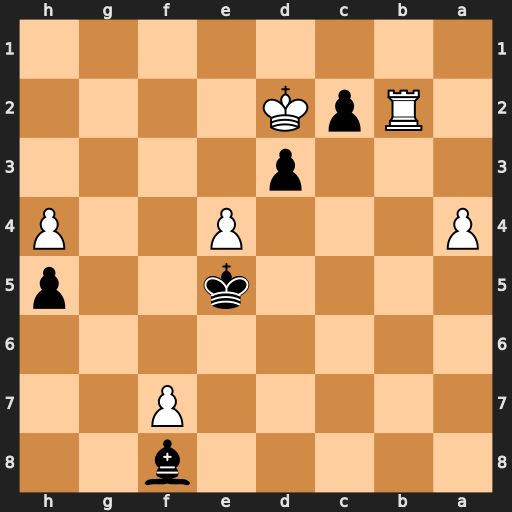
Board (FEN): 5b2/5P2/8/4k2p/P3P2P/3p4/1RpK4/8
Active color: b
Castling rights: -
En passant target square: -
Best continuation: Bh6+ Kxd3 c1=Q